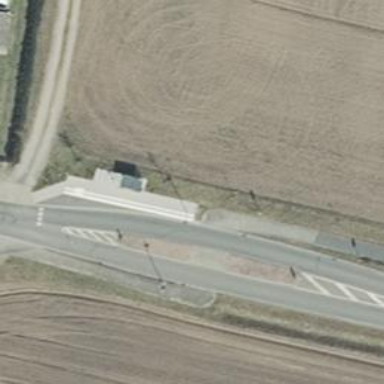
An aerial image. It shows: Asphalt tertiary road with traffic calming island.